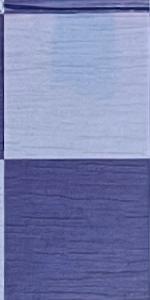
Label: Empty